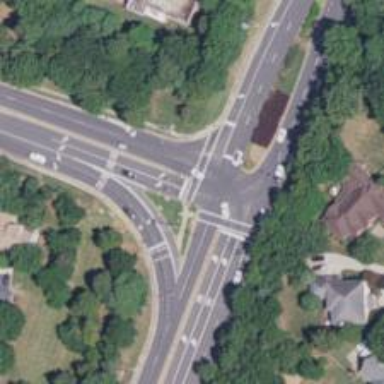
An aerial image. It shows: Uncontrolled road crossing.